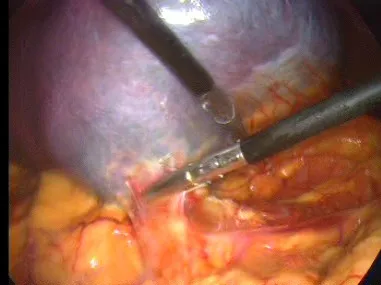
Lift of the inferior pole of the spleen and division of the splenocolic ligament.
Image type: medical_photograph (other_medical_photograph)